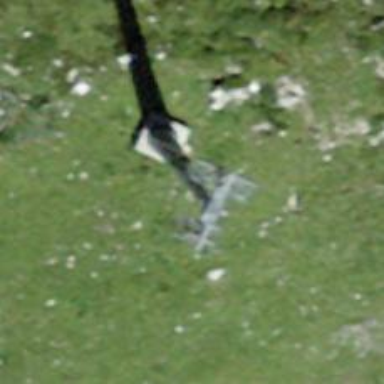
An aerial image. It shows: Pylon for aerialway.